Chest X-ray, PA view. Patient: 53 years old, sex F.
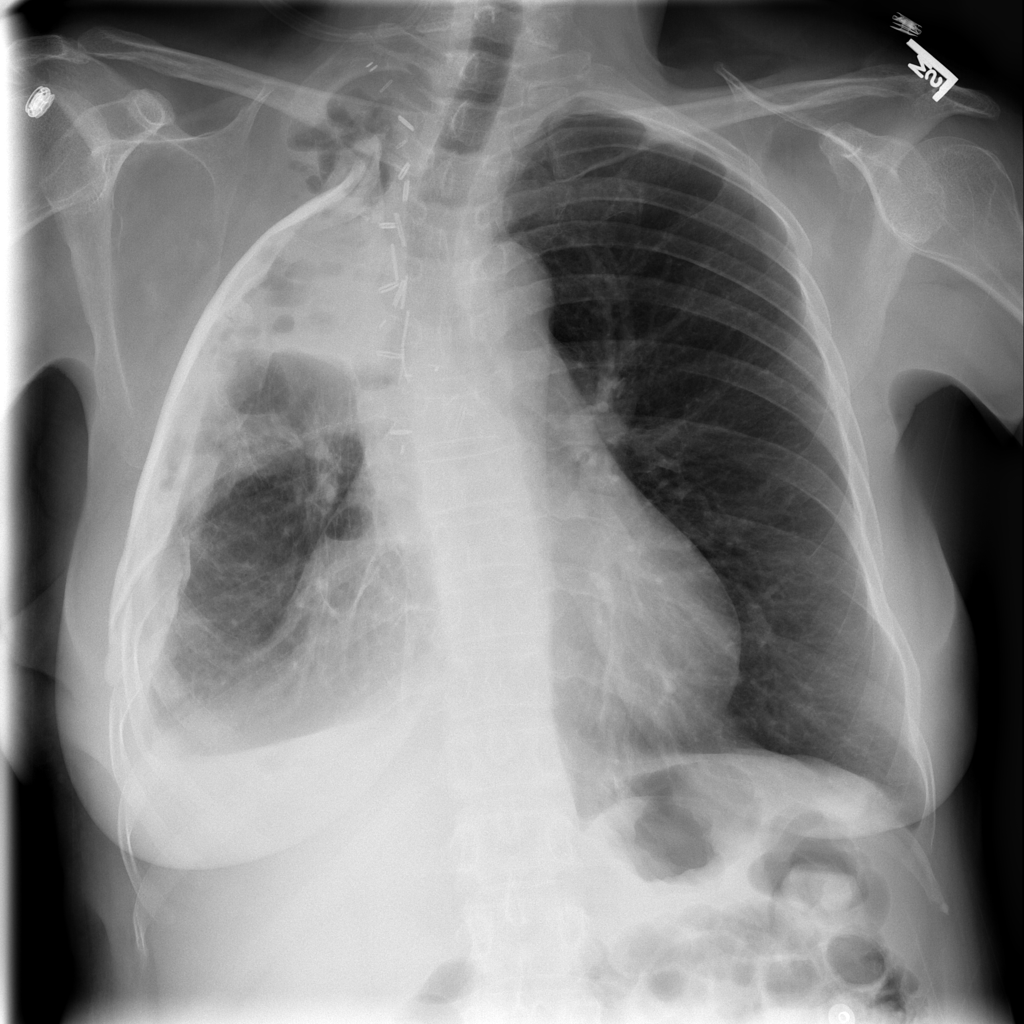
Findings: Atelectasis, Infiltration